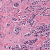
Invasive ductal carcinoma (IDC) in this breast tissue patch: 1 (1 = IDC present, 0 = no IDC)